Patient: sex M, age 78
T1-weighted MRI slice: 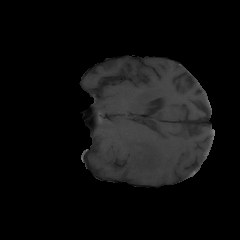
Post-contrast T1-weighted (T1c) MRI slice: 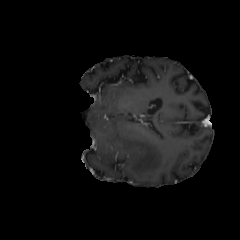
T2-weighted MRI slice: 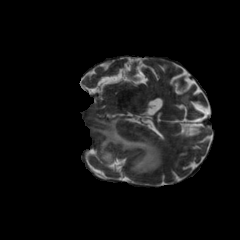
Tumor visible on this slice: yes
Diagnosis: Glioblastoma, IDH-wildtype
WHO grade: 4